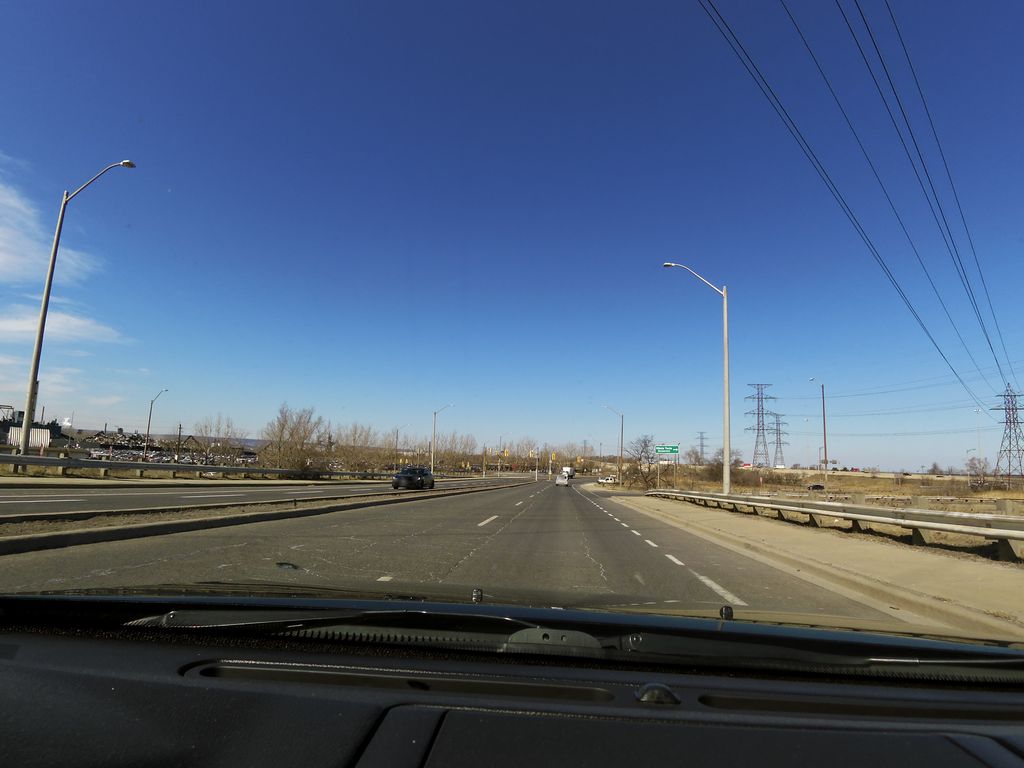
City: hamilton